I will show an image sequence of human cooking. I have annotated the images with numbered circles. Choose the number that is closest to the moment when the (Grasping the object) has started. You are a five-time world champion in this game. Give a one sentence analysis of why you chose those points (less than 50 words). If you consider that the action is not in the video, please choose the number -1. Provide your answer at the end in a json file of this format: {"points": []}
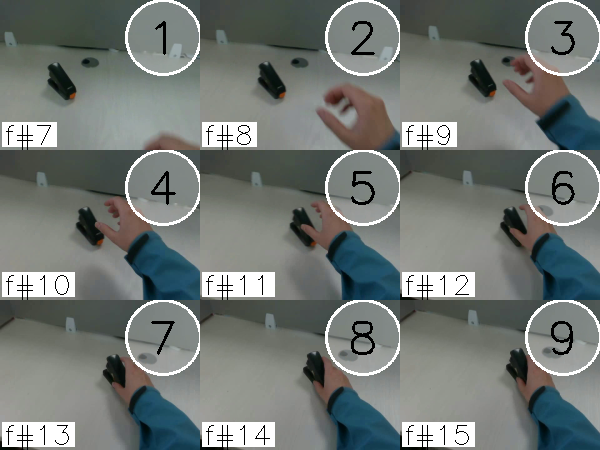
Frame 8 shows the clearest moment of hand-object contact.
{"points": [8]}